Question: following background: i have a Table-valued Function that returns a Table that is a kind of filtered view(views can not be parameterised) on a large table. Now i need many row count values on different conditions. Is it possible to get all count values in one query without having to query this function for every condition?
For the sake of completeness(it doesnt really matter, you may read over it), this is the function:
'''
CREATE FUNCTION [dbo].[getRuleConfigBySetSlsRules] (
@fiRuleSet AS TinyInt,
@fiServiceLocations AS NVARCHAR(4000),
@fiRules AS NVARCHAR(400)
)
RETURNS TABLE AS RETURN (
SELECT ruleChangeTo.fiSet, ruleChangeTo.fiClaimStatus, ruleChangeTo.fiRule, ruleChangeTo.fiSL, ruleChangeTo.fiResult,
dimClaimStatus.ClaimStatusName AS OldStatus, dimClaimStatus_1.ClaimStatusName AS NewStatus, locSL.SLName, ruleSet.SetName,
ruleResult.ResultName, locMarketUnit.MarketUnitName, locCountry.CountryName, ruleRule.RuleKey, ruleRule.RuleName, ruleRule.RuleDescription,
locGSP.WCMSName AS GSP_WCMSName, locGSP.Active AS GSP_Active, locGSP.WCMSKeyNumber AS GSP_WCMSKeyNumber,
locSL.Active AS SL_Active, locSL.WCMSName AS SL_WCMSName, locSL.WCMSKeyNumber AS SL_WCMSKeyNumber, locSL.fiSLType,
locSLType.SLTypeName, ruleChangeTo.fiClaimStatus_ChangeTo
FROM locGSP INNER JOIN
locCountry ON locGSP.fiCountry = locCountry.idCountry INNER JOIN
locMarketUnit ON locCountry.fiMarketUnit = locMarketUnit.idMarketUnit INNER JOIN
locSL ON locGSP.idGSP = locSL.fiGSP INNER JOIN
ruleChangeTo ON locSL.idSL = ruleChangeTo.fiSL INNER JOIN
dimClaimStatus ON ruleChangeTo.fiClaimStatus = dimClaimStatus.idClaimStatus INNER JOIN
ruleResult ON ruleChangeTo.fiResult = ruleResult.idResult INNER JOIN
ruleRule ON ruleChangeTo.fiRule = ruleRule.idRule INNER JOIN
ruleSet ON ruleChangeTo.fiSet = ruleSet.idSet INNER JOIN
locSLType ON locSL.fiSLType = locSLType.idSLType INNER JOIN
dimClaimStatus AS dimClaimStatus_1 ON ruleChangeTo.fiClaimStatus_ChangeTo = dimClaimStatus_1.idClaimStatus INNER JOIN
dbo.Split(@fiServiceLocations, ',') AS ServiceLocations ON ServiceLocations.Item = ruleChangeTo.fiSL INNER JOIN
dbo.Split(@fiRules, ',') AS Rules ON ruleChangeTo.fiRule = Rules.Item
WHERE (ruleChangeTo.fiSet = @fiRuleSet)
)
'''
And in the following way i can get one count-value, but in fact i need 30 conditions on the same query(the WHERE-clause).

What is the best way to accomplish this in a strong typed dataset without one query for every value? I dont catch that.
This is the query that must be extended(out of the above image)with various status-conditions and their count values:
'''
SELECT COUNT(*) AS CountValidReject
FROM dbo.getRuleConfigBySetSlsRules(@fiSet, @ServiceLocations, @Rules) AS RuleConfigFilter
WHERE (fiClaimStatus = 1) AND (fiClaimStatus_ChangeTo = 8)
'''
To come to the point: do i need a stored-procedure with a temp-table or something like that or can i create and query a temp table in this sql in the Dataset? I don't want to call for every value.
Thanks
:
This is the final query which returns 1 row with many count-values as columns. Thanks to Steve again for the CASE WHEN hint. Its very efficient.
'''
SELECT COUNT(CASE WHEN (fiResult = 1) AND (fiClaimStatus = 5) AND (fiClaimStatus_ChangeTo = 2) THEN 1 ELSE NULL END) AS RuleAppliesApprovedInvalid,
COUNT(CASE WHEN (fiResult = 1) AND (fiClaimStatus = 5) AND (fiClaimStatus_ChangeTo = 8) THEN 1 ELSE NULL END) AS RuleAppliesApprovedReject,
COUNT(CASE WHEN (fiResult = 1) AND (fiClaimStatus = 5) AND (fiClaimStatus_ChangeTo = 7) THEN 1 ELSE NULL END) AS RuleAppliesApprovedReview,
COUNT(CASE WHEN (fiResult = 1) AND (fiClaimStatus = 9) AND (fiClaimStatus_ChangeTo = 2) THEN 1 ELSE NULL END) AS RuleAppliesEscalatedInvalid,
COUNT(CASE WHEN (fiResult = 1) AND (fiClaimStatus = 9) AND (fiClaimStatus_ChangeTo = 8) THEN 1 ELSE NULL END) AS RuleAppliesEscalatedReject,
COUNT(CASE WHEN (fiResult = 1) AND (fiClaimStatus = 9) AND (fiClaimStatus_ChangeTo = 7) THEN 1 ELSE NULL END) AS RuleAppliesEscalatedReview,
COUNT(CASE WHEN (fiResult = 1) AND (fiClaimStatus = 9) AND (fiClaimStatus_ChangeTo = 1) THEN 1 ELSE NULL END) AS RuleAppliesEscalatedValid,
COUNT(CASE WHEN (fiResult = 1) AND (fiClaimStatus = 8) AND (fiClaimStatus_ChangeTo = 2) THEN 1 ELSE NULL END) AS RuleAppliesRejectInvalid,
COUNT(CASE WHEN (fiResult = 1) AND (fiClaimStatus = 8) AND (fiClaimStatus_ChangeTo = 1) THEN 1 ELSE NULL END) AS RuleAppliesRejectValid,
COUNT(CASE WHEN (fiResult = 1) AND (fiClaimStatus = 7) AND (fiClaimStatus_ChangeTo = 2) THEN 1 ELSE NULL END) AS RuleAppliesReviewInvalid,
COUNT(CASE WHEN (fiResult = 1) AND (fiClaimStatus = 7) AND (fiClaimStatus_ChangeTo = 8) THEN 1 ELSE NULL END) AS RuleAppliesReviewReject,
COUNT(CASE WHEN (fiResult = 1) AND (fiClaimStatus = 7) AND (fiClaimStatus_ChangeTo = 1) THEN 1 ELSE NULL END) AS RuleAppliesReviewValid,
COUNT(CASE WHEN (fiResult = 1) AND (fiClaimStatus = 1) AND (fiClaimStatus_ChangeTo = 5) THEN 1 ELSE NULL END) AS RuleAppliesValidApproved,
COUNT(CASE WHEN (fiResult = 1) AND (fiClaimStatus = 1) AND (fiClaimStatus_ChangeTo = 2) THEN 1 ELSE NULL END) AS RuleAppliesValidInvalid,
COUNT(CASE WHEN (fiResult = 1) AND (fiClaimStatus = 1) AND (fiClaimStatus_ChangeTo = 8) THEN 1 ELSE NULL END) AS RuleAppliesValidReject,
COUNT(CASE WHEN (fiResult = 1) AND (fiClaimStatus = 1) AND (fiClaimStatus_ChangeTo = 7) THEN 1 ELSE NULL END) AS RuleAppliesValidReview,
COUNT(CASE WHEN (fiResult = 2) AND (fiClaimStatus = 5) AND (fiClaimStatus_ChangeTo = 2) THEN 1 ELSE NULL END) AS RuleApplNotApprovedInvalid,
COUNT(CASE WHEN (fiResult = 2) AND (fiClaimStatus = 5) AND (fiClaimStatus_ChangeTo = 8) THEN 1 ELSE NULL END) AS RuleApplNotApprovedReject,
COUNT(CASE WHEN (fiResult = 2) AND (fiClaimStatus = 5) AND (fiClaimStatus_ChangeTo = 7) THEN 1 ELSE NULL END) AS RuleApplNotApprovedReview,
COUNT(CASE WHEN (fiResult = 2) AND (fiClaimStatus = 9) AND (fiClaimStatus_ChangeTo = 2) THEN 1 ELSE NULL END) AS RuleApplNotEscalatedInvalid,
COUNT(CASE WHEN (fiResult = 2) AND (fiClaimStatus = 9) AND (fiClaimStatus_ChangeTo = 8) THEN 1 ELSE NULL END) AS RuleApplNotEscalatedReject,
COUNT(CASE WHEN (fiResult = 2) AND (fiClaimStatus = 9) AND (fiClaimStatus_ChangeTo = 7) THEN 1 ELSE NULL END) AS RuleApplNotEscalatedReview,
COUNT(CASE WHEN (fiResult = 2) AND (fiClaimStatus = 9) AND (fiClaimStatus_ChangeTo = 1) THEN 1 ELSE NULL END) AS RuleApplNotEscalatedValid,
COUNT(CASE WHEN (fiResult = 2) AND (fiClaimStatus = 8) AND (fiClaimStatus_ChangeTo = 2) THEN 1 ELSE NULL END) AS RuleApplNotRejectInvalid,
COUNT(CASE WHEN (fiResult = 2) AND (fiClaimStatus = 8) AND (fiClaimStatus_ChangeTo = 1) THEN 1 ELSE NULL END) AS RuleApplNotRejectValid,
COUNT(CASE WHEN (fiResult = 2) AND (fiClaimStatus = 7) AND (fiClaimStatus_ChangeTo = 2) THEN 1 ELSE NULL END) AS RuleApplNotReviewInvalid,
COUNT(CASE WHEN (fiResult = 2) AND (fiClaimStatus = 7) AND (fiClaimStatus_ChangeTo = 8) THEN 1 ELSE NULL END) AS RuleApplNotReviewReject,
COUNT(CASE WHEN (fiResult = 2) AND (fiClaimStatus = 7) AND (fiClaimStatus_ChangeTo = 1) THEN 1 ELSE NULL END) AS RuleApplNotReviewValid,
COUNT(CASE WHEN (fiResult = 2) AND (fiClaimStatus = 1) AND (fiClaimStatus_ChangeTo = 5) THEN 1 ELSE NULL END) AS RuleApplNotValidApproved,
COUNT(CASE WHEN (fiResult = 2) AND (fiClaimStatus = 1) AND (fiClaimStatus_ChangeTo = 2) THEN 1 ELSE NULL END) AS RuleApplNotValidInvalid,
COUNT(CASE WHEN (fiResult = 2) AND (fiClaimStatus = 1) AND (fiClaimStatus_ChangeTo = 8) THEN 1 ELSE NULL END) AS RuleApplNotValidReject,
COUNT(CASE WHEN (fiResult = 2) AND (fiClaimStatus = 1) AND (fiClaimStatus_ChangeTo = 7) THEN 1 ELSE NULL END) AS RuleApplNotValidReview,
COUNT(CASE WHEN (fiResult = 1) AND (fiClaimStatus = 1) THEN 1 ELSE NULL END) AS AllValidApplies,
COUNT(CASE WHEN (fiResult = 2) AND (fiClaimStatus = 1) THEN 1 ELSE NULL END) AS AllValidNotApplies,
COUNT(CASE WHEN (fiResult = 1) AND (fiClaimStatus = 5) THEN 1 ELSE NULL END) AS AllApprovedApplies,
COUNT(CASE WHEN (fiResult = 2) AND (fiClaimStatus = 5) THEN 1 ELSE NULL END) AS AllApprovedNotApplies,
COUNT(CASE WHEN (fiResult = 1) AND (fiClaimStatus = 7) THEN 1 ELSE NULL END) AS AllReviewApplies,
COUNT(CASE WHEN (fiResult = 2) AND (fiClaimStatus = 7) THEN 1 ELSE NULL END) AS AllReviewNotApplies,
COUNT(CASE WHEN (fiResult = 1) AND (fiClaimStatus = 7) THEN 1 ELSE NULL END) AS AllRejectApplies,
COUNT(CASE WHEN (fiResult = 2) AND (fiClaimStatus = 7) THEN 1 ELSE NULL END) AS AllRejectNotApplies,
COUNT(CASE WHEN (fiResult = 1) AND (fiClaimStatus = 9) THEN 1 ELSE NULL END) AS AllEscalatedApplies,
COUNT(CASE WHEN (fiResult = 2) AND (fiClaimStatus = 9) THEN 1 ELSE NULL END) AS AllEscalatedNotApplies
FROM dbo.getRuleConfigBySlsRules(@ServiceLocations, @Rules) AS RuleConfig
WHERE (fiSet = @fiSet)
'''
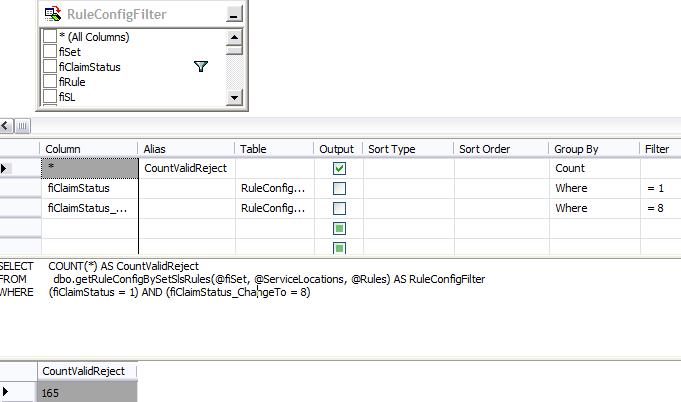
Answer: It would help a lot if you were more specific and gave an example. I'm not sure what "30 conditions on the same query(the WHERE-clause)" means or what "strongly typed" has to do with anything. Can you give two or three example of the 30 things you want?
A guess at what you want is something like this:
'''
SELECT
COUNT(CASE WHEN (fiClaimStatus = 1) AND (fiClaimStatus_ChangeTo = 8)
THEN 1 ELSE NULL END) AS myCount1,
COUNT(CASE WHEN (fiClaimStatus = 2) AND (fiClaimStatus_ChangeTo = 8)
THEN 1 ELSE NULL END) AS myCount2,
COUNT(CASE WHEN (fiClaimStatus = 2) AND (fiClaimStatus_ChangeTo = 6)
THEN 1 ELSE NULL END) AS myCount1,
...
FROM dbo.getRuleConfigBySetSlsRules(@fiSet, @ServiceLocations, @Rules) AS T
'''
If this isn't close to what you need, please provide more information.